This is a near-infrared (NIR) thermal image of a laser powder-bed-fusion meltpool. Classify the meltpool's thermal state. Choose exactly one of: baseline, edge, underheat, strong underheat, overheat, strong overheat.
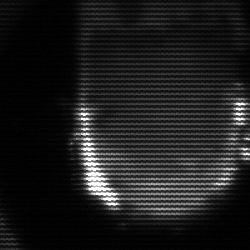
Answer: baseline